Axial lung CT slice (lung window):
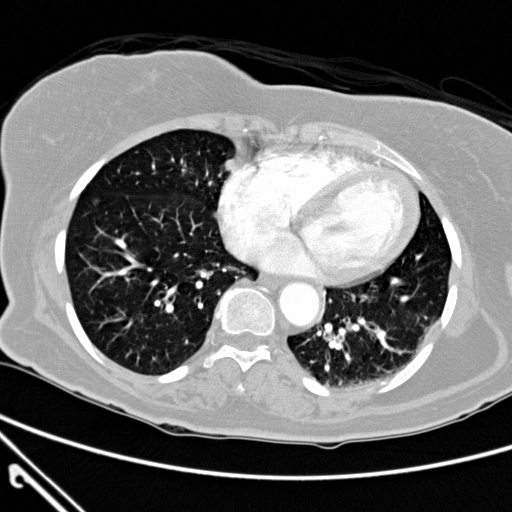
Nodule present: no